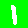
Digit: 1